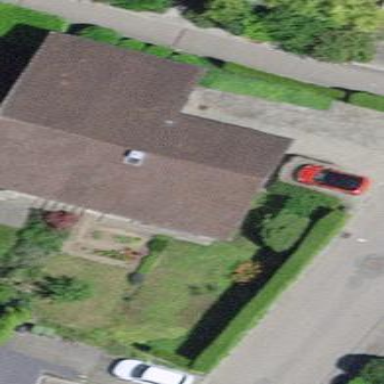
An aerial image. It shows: Simple house.